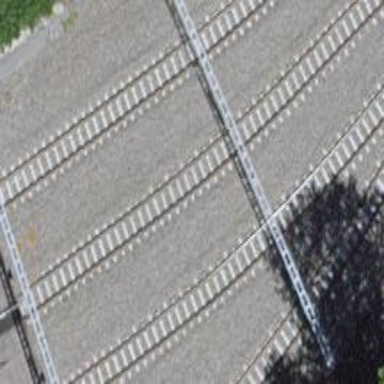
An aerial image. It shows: Narrow-gauge railway yard with electrified contact line.